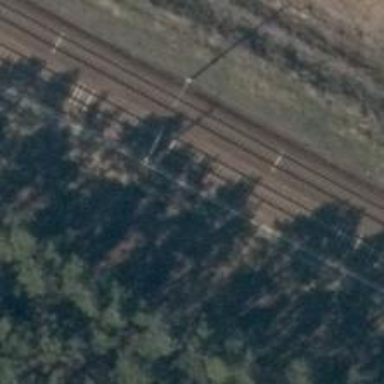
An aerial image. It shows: Milestone along the railway with catenary mast.